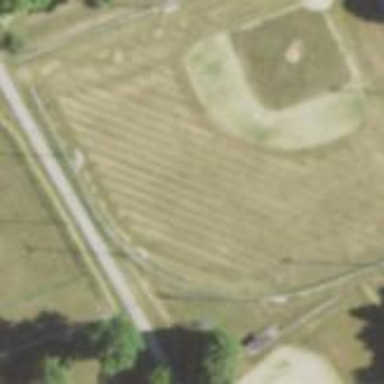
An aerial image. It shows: Baseball pitch for leisure and sports activities.